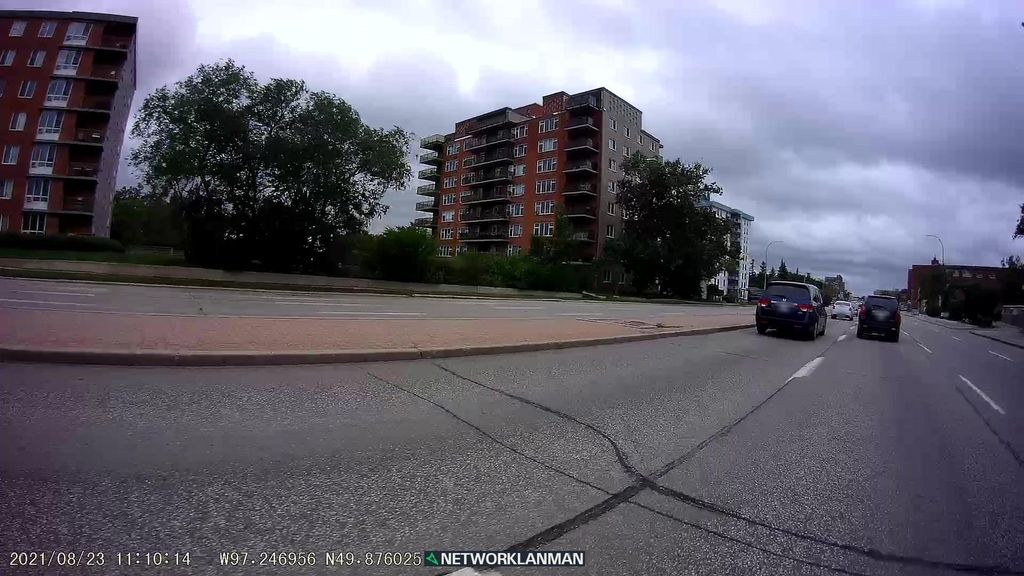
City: winnipeg